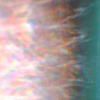
Label: sunburn